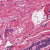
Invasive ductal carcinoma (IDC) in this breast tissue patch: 0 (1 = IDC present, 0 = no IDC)